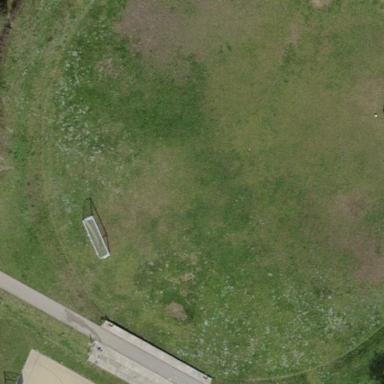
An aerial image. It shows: Soccer pitch designated for leisure and sports activities.